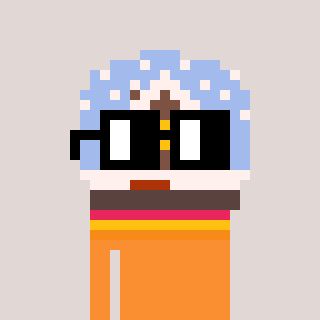
a pixel art character with square black glasses, a snow globe-shaped head and a orange-colored body on a warm background